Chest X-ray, AP view. Patient: 41 years old, sex F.
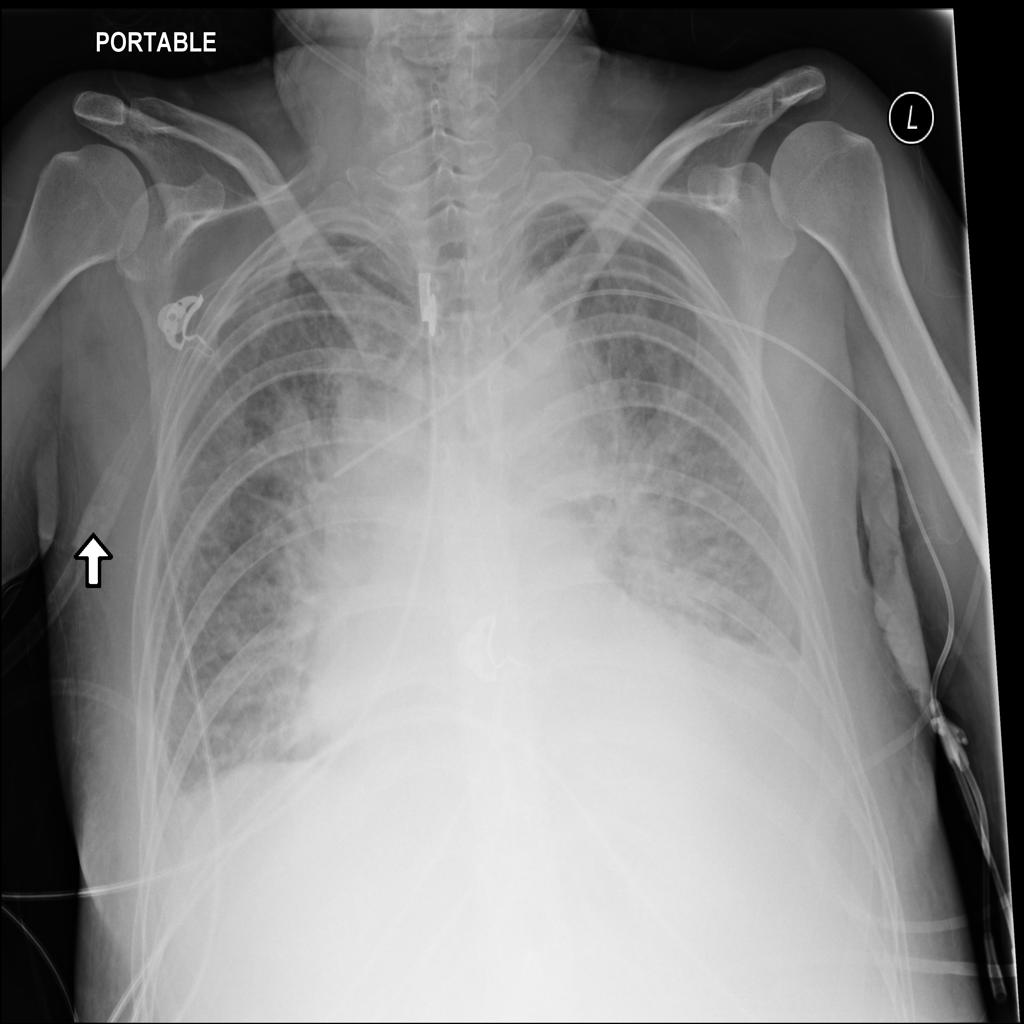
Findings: Effusion, Infiltration, Pneumonia